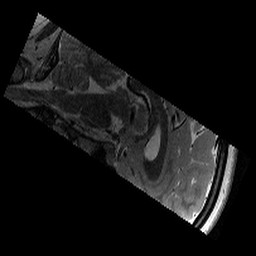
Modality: T2w
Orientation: sagittal
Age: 10
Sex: female
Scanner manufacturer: siemens
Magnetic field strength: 3 T
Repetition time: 9.23 s
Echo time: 0.067 s